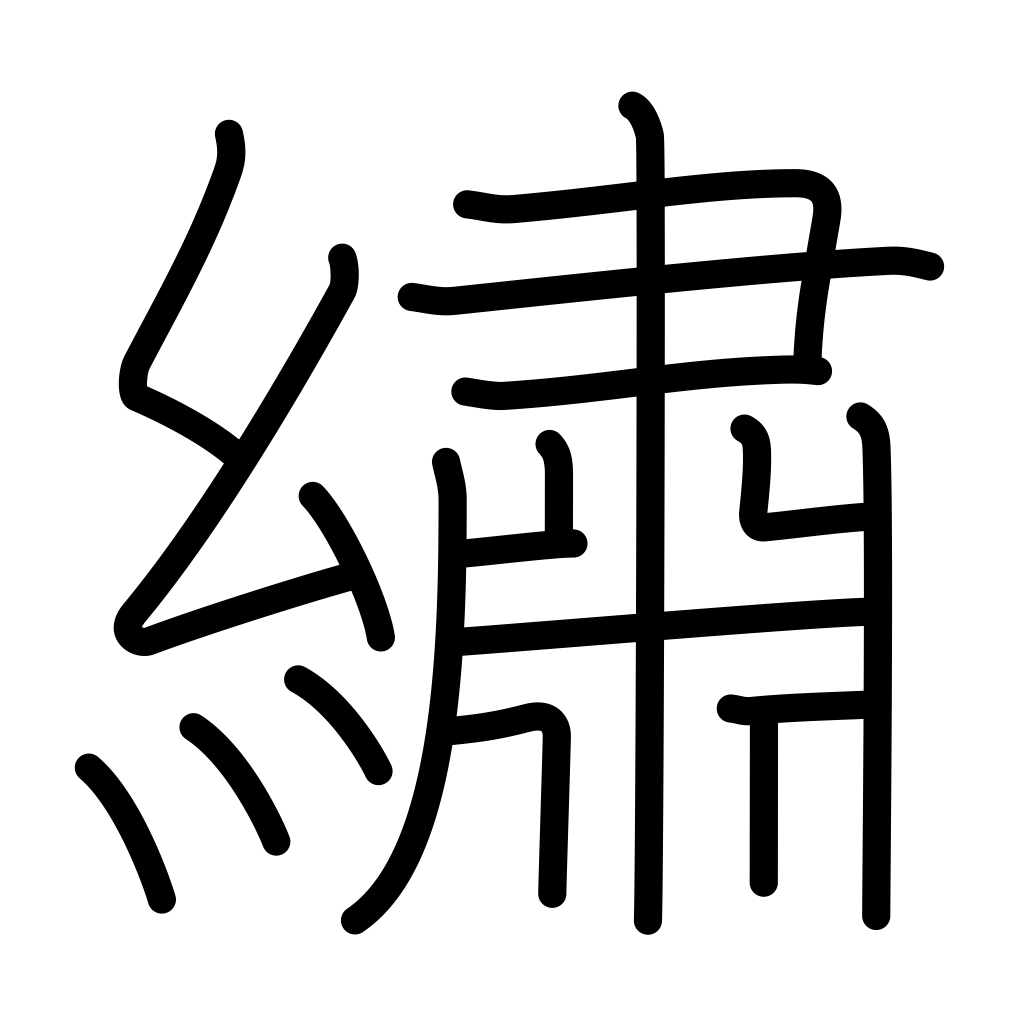
Meaning: embroider, embroidery, ornament